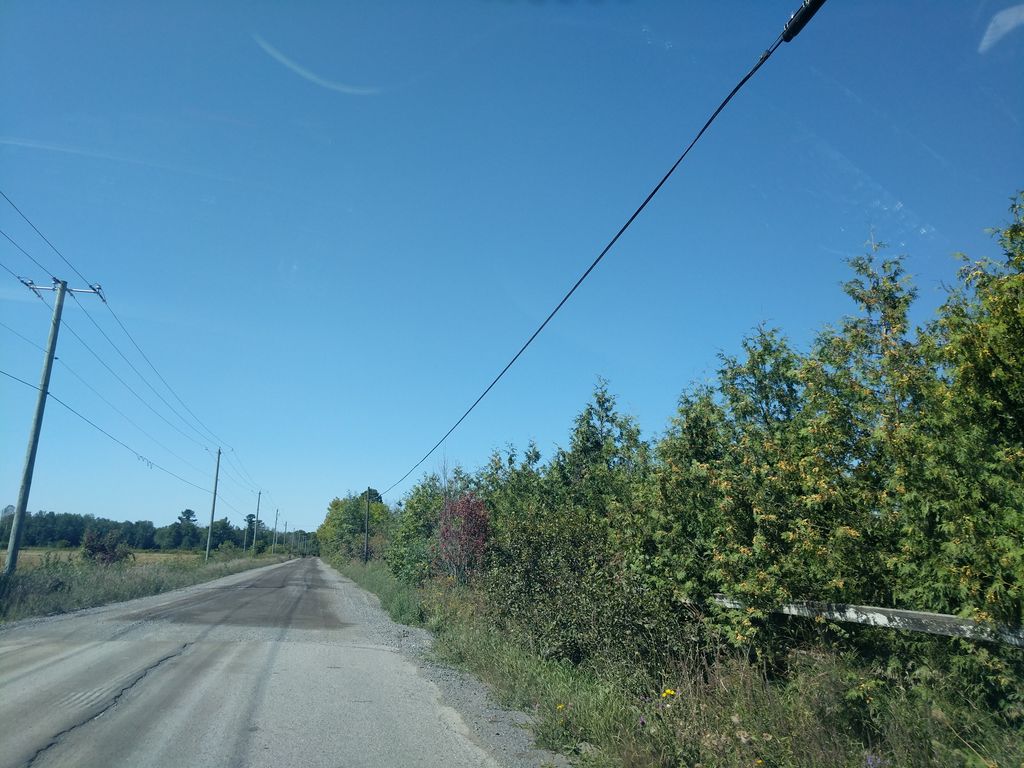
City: ottawa-gatineau